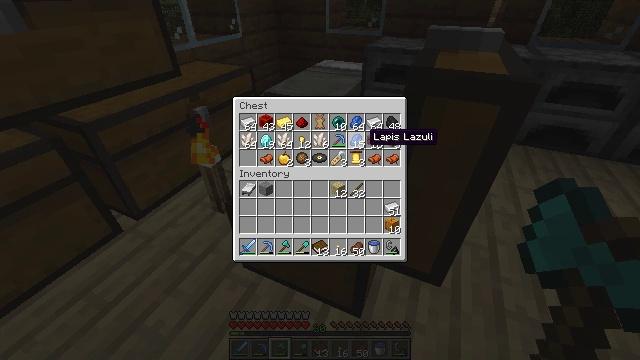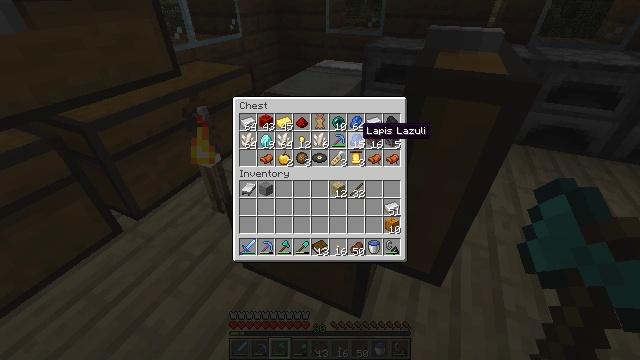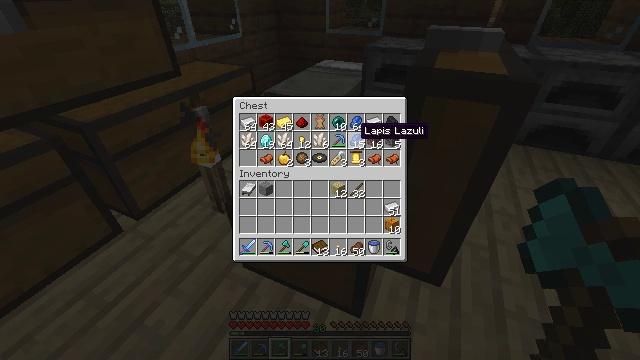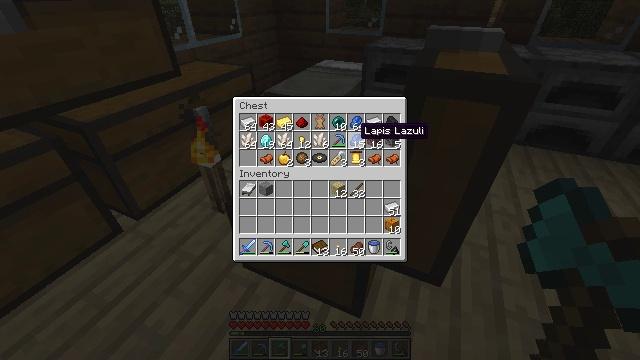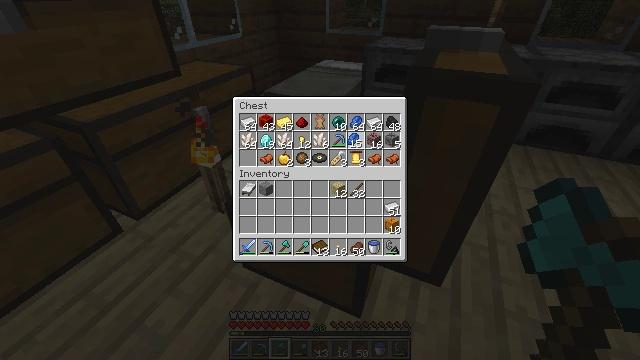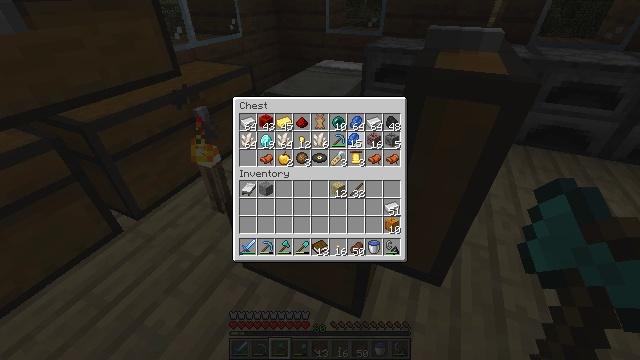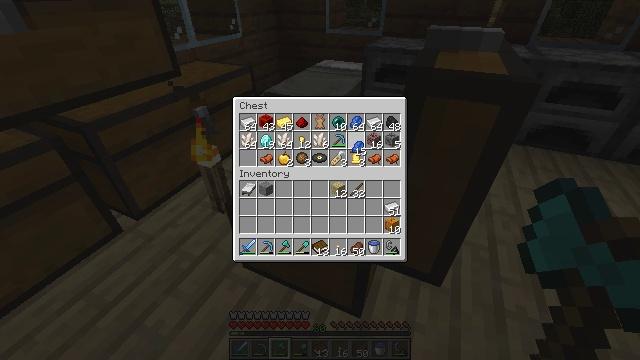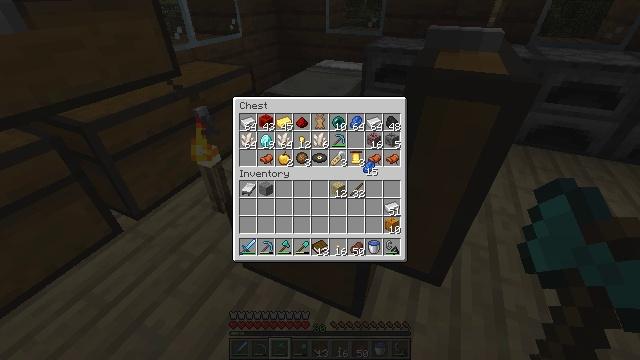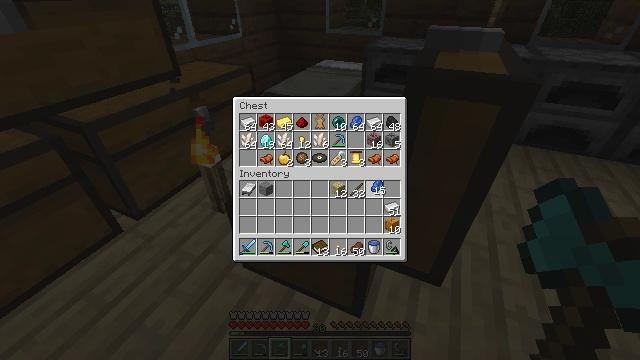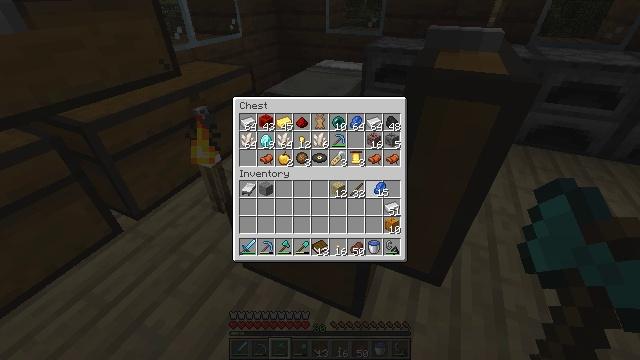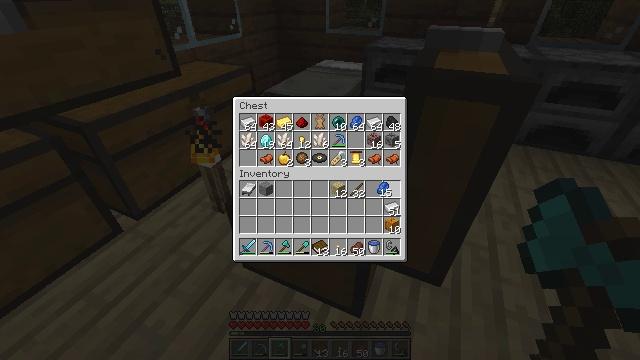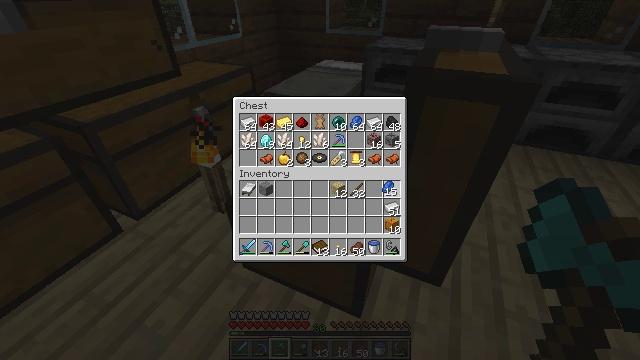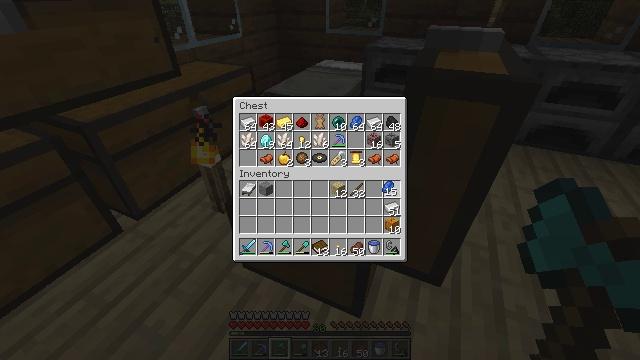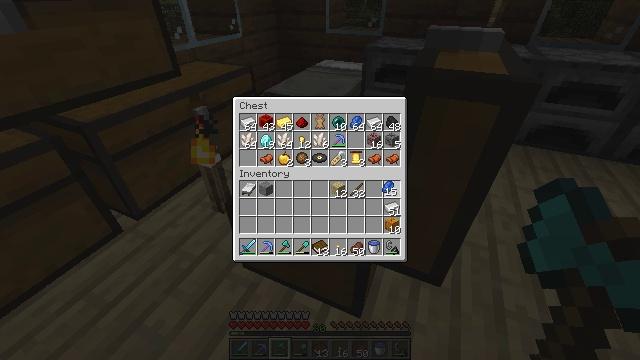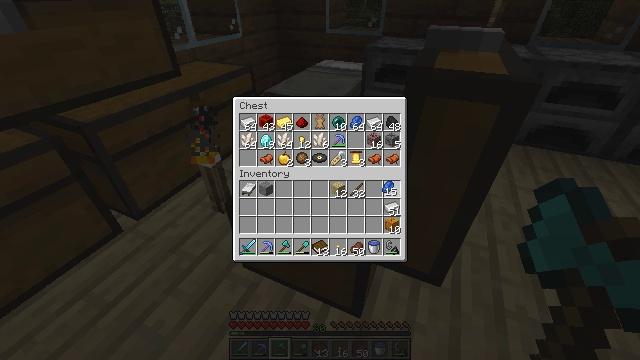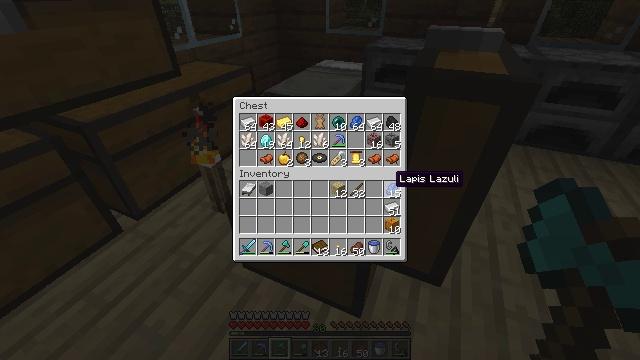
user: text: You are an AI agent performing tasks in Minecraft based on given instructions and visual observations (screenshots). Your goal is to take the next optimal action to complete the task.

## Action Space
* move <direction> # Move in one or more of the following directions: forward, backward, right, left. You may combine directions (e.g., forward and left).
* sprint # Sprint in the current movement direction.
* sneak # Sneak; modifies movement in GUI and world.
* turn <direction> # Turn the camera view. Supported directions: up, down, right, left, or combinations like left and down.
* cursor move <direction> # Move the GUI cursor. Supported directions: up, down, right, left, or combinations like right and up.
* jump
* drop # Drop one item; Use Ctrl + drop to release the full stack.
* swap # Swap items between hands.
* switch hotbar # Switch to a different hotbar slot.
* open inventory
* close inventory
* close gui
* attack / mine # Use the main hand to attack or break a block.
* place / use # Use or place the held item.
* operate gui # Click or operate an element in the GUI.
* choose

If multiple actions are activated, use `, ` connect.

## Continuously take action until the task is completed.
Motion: motion action
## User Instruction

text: Gather the powered rail to store in inventory.
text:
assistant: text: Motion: turn left
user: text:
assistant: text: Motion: no_op
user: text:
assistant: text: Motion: no_op
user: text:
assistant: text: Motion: attack / mine
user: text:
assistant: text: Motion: attack / mine
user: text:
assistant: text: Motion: turn down
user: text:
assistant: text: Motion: turn right and down
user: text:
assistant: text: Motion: turn right and down
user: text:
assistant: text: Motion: no_op
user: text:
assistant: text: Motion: no_op
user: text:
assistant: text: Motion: no_op
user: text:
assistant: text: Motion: attack / mine
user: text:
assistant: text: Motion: attack / mine
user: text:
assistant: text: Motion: attack / mine
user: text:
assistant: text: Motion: no_op
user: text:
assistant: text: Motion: turn left and up
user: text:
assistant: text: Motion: turn left and up
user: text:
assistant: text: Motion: turn left and up
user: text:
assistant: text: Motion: turn up
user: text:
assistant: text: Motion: no_op
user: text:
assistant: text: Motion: no_op
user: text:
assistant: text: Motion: no_op
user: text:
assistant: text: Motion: attack / mine
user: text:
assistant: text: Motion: turn down, attack / mine
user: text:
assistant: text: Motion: turn right and down
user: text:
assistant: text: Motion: turn down
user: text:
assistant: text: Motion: attack / mine
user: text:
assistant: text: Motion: no_op
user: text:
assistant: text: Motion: no_op
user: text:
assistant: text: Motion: no_op